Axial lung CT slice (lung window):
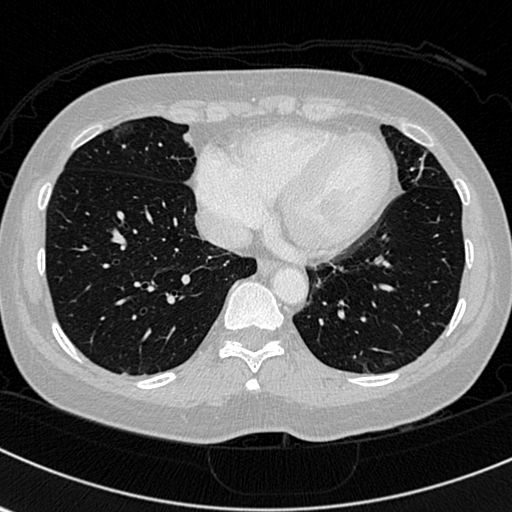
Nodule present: no